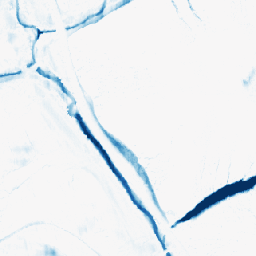
Category: morphological
Decomposition family: morphological_ellipse
Decomposition parameters: operation: closing
width: 20
height: 5
Upsampling method: area
Upsampling parameters: scale: 8
Upsampling scale: 8